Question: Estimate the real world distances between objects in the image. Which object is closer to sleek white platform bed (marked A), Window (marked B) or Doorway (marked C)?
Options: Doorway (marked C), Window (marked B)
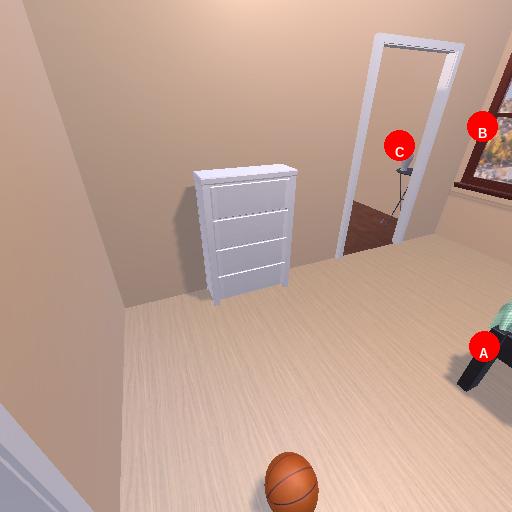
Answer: Doorway (marked C)